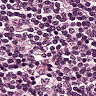
Metastatic tissue present: no